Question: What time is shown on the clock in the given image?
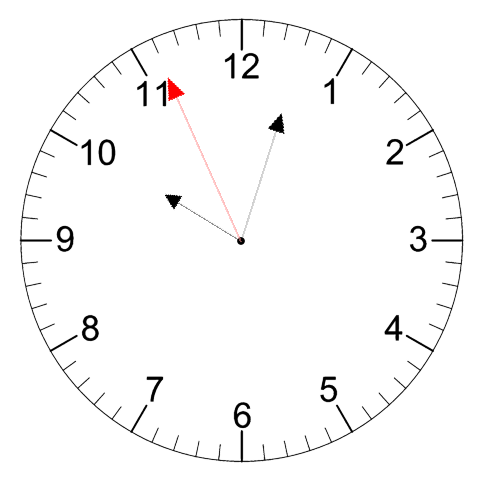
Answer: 10:02:56